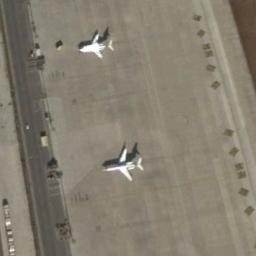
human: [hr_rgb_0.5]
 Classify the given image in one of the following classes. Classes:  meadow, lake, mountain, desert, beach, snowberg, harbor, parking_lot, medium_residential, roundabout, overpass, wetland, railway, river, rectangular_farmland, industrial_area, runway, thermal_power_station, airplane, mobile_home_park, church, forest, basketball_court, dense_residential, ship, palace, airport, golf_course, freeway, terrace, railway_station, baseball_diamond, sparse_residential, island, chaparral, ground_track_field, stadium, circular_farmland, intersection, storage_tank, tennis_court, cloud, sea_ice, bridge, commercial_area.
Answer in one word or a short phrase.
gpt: airplane